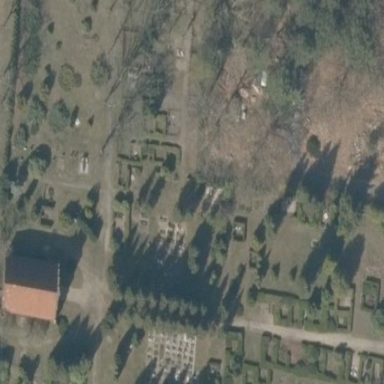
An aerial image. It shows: Cemetery.